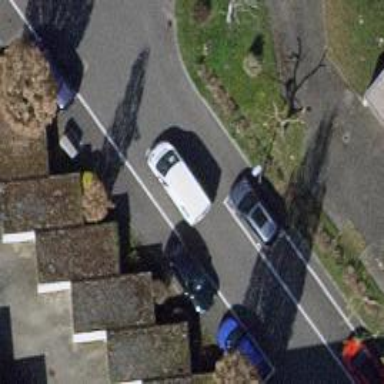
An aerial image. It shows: Street side parking area.